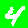
Digit: 4